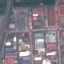
Label: Industrial